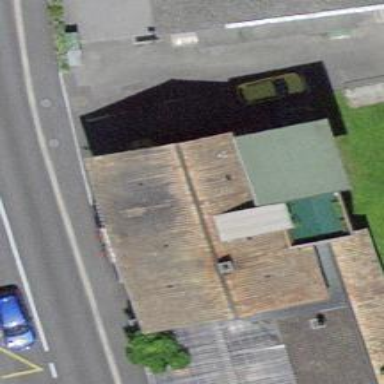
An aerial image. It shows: Restaurant.